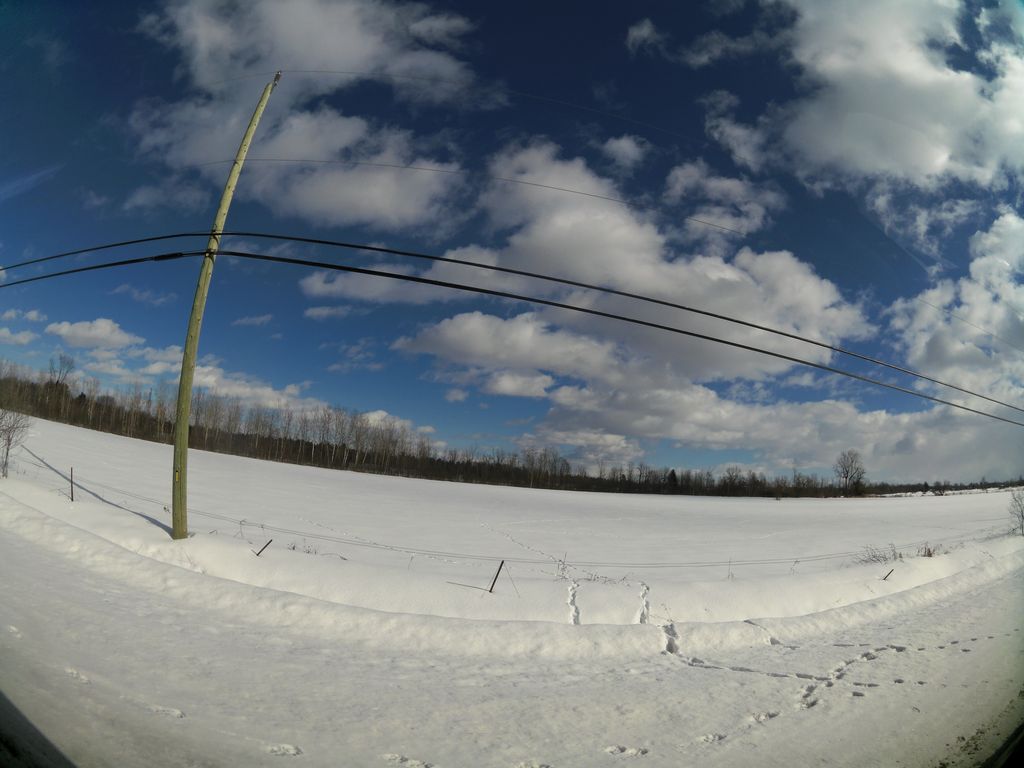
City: ottawa-gatineau